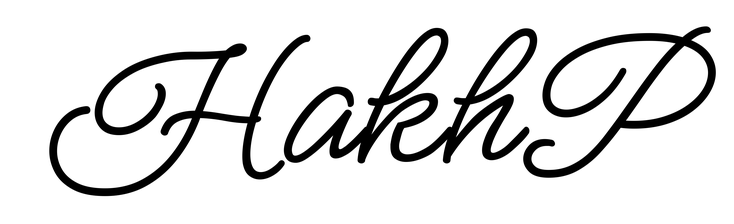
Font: MeowScript-Regular